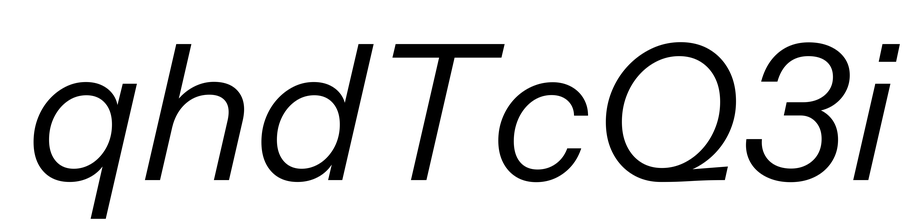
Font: InstrumentSans-Italic_Italic